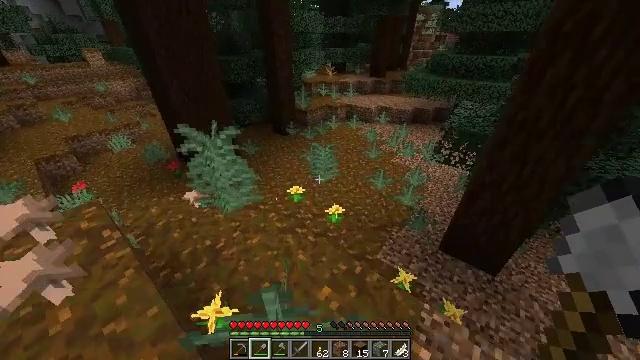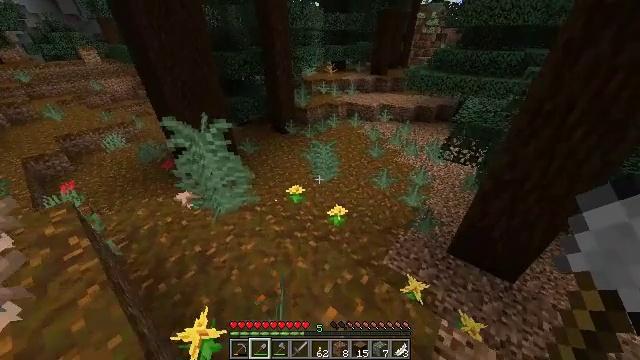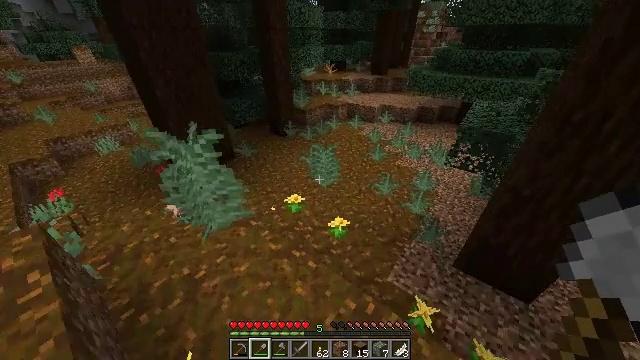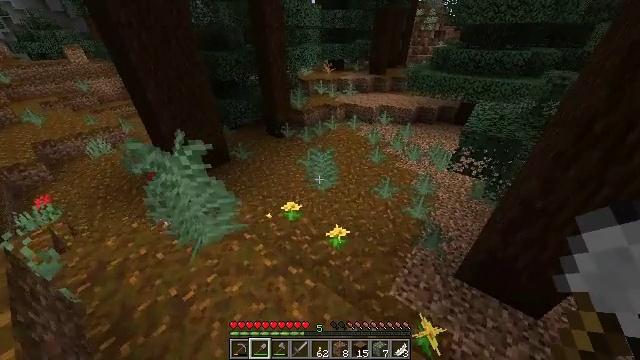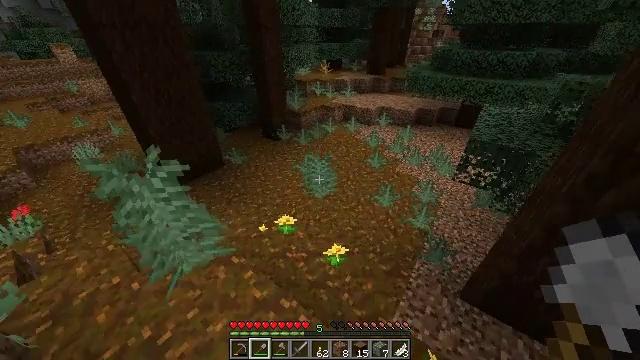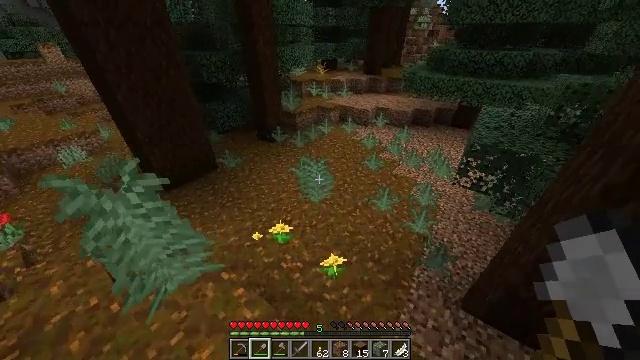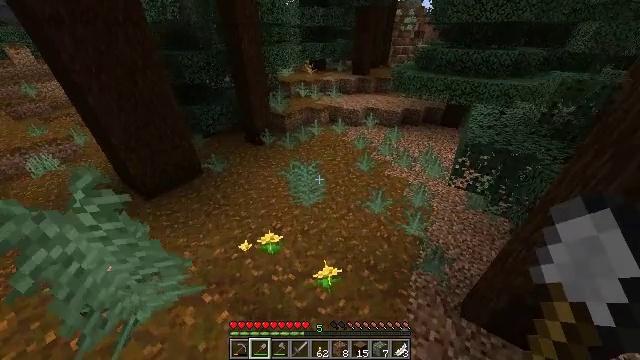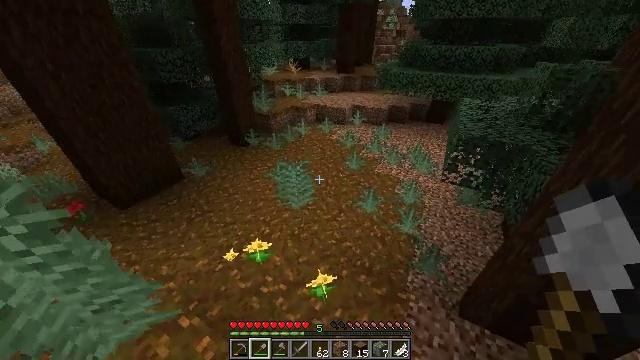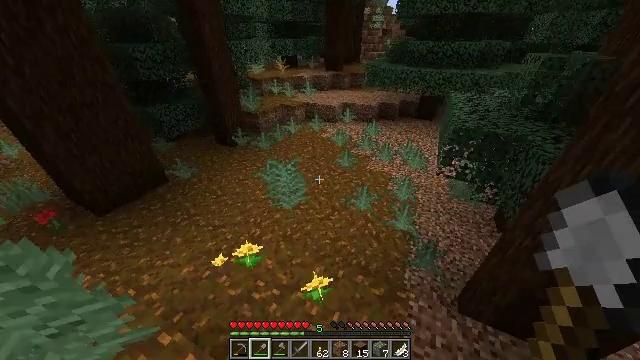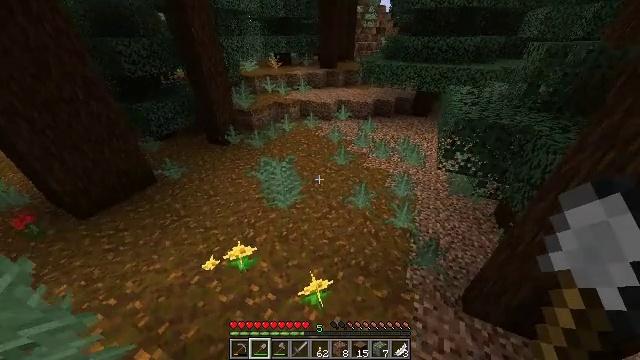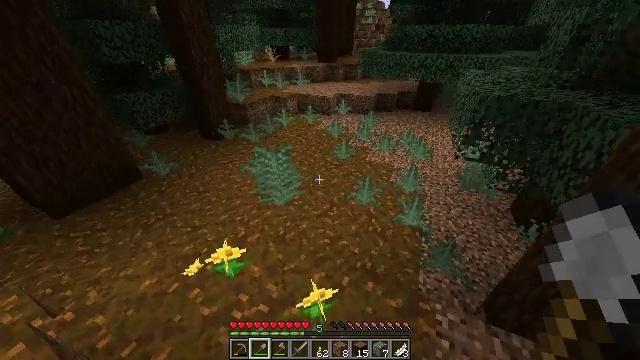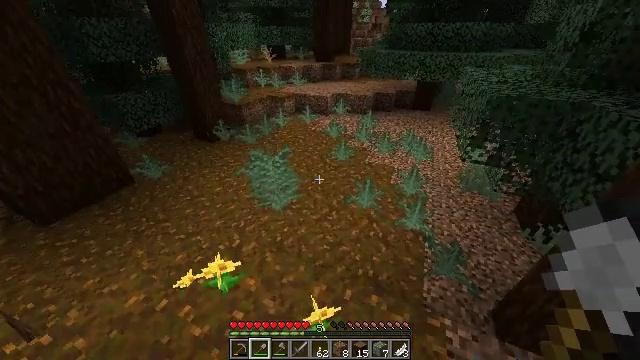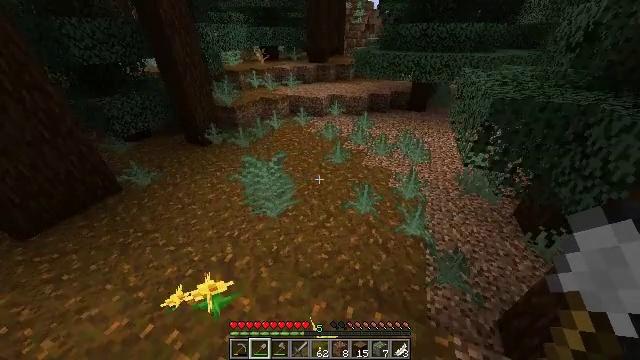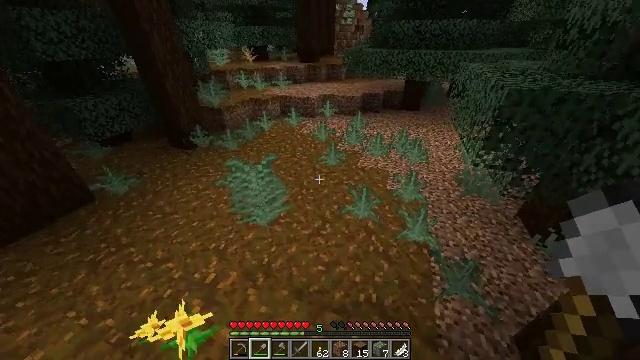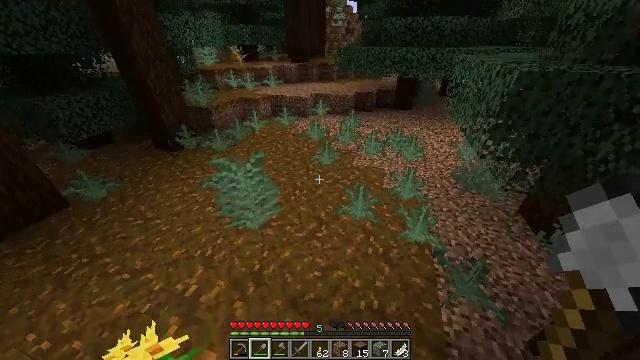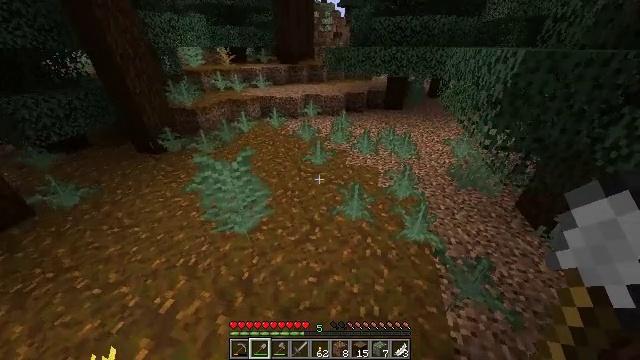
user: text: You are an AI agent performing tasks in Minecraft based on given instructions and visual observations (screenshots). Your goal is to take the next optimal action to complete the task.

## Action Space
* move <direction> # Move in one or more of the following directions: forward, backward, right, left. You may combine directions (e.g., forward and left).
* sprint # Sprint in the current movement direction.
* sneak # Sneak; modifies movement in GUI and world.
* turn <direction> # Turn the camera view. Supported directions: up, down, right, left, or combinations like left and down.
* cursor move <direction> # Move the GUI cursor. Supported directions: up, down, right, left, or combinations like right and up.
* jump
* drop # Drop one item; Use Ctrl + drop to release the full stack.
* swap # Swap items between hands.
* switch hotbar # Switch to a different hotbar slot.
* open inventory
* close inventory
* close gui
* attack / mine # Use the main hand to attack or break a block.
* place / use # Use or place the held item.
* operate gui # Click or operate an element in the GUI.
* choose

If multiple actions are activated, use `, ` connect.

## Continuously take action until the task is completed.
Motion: motion action
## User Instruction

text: Gather sweet berries from the bush.
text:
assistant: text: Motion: move forward, sprint
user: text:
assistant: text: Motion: move forward, sprint
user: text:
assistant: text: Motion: move forward, sprint
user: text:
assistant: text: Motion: move forward, sprint
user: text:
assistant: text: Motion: move forward, sprint, turn right
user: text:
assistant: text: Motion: move forward, sprint, turn right
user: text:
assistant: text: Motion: move forward, sprint, turn right
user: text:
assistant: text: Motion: move forward, sprint, turn right
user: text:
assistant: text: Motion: move forward, sprint, turn right
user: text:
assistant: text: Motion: move forward, sprint
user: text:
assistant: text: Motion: move forward, sprint
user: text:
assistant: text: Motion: move forward, sprint, turn right
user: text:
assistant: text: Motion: move forward, sprint, turn right
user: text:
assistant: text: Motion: move forward, sprint, turn right
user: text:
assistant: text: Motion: move forward, sprint, turn right and up
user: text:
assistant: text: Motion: move forward, sprint, turn right
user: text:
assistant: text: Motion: move forward, sprint, turn right and up
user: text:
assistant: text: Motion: move forward, sprint, turn up
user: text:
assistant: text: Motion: move forward, sprint, turn up
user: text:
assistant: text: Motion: move forward, sprint, turn up
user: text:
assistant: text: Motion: move forward, sprint, turn up
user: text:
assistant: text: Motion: move forward, sprint
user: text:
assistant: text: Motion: move forward, sprint
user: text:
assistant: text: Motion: move forward, sprint
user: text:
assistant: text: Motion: move forward, sprint
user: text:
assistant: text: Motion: move forward, sprint
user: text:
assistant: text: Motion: move forward, sprint
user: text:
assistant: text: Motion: move forward, sprint
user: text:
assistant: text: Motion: move forward, sprint, turn left
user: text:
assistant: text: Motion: move forward, sprint, turn left and up